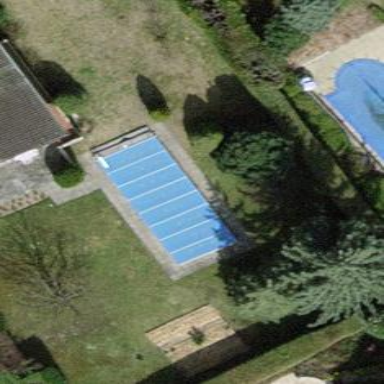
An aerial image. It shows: Swimming pool located in leisure land.